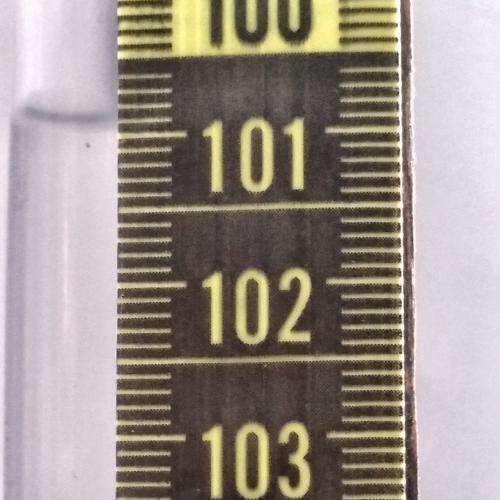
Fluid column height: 100.9 cm